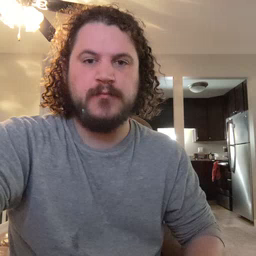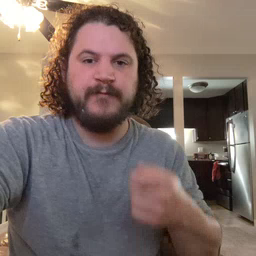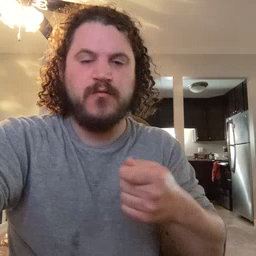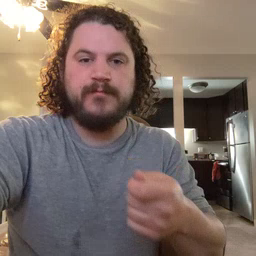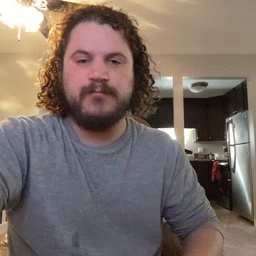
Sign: vacuum